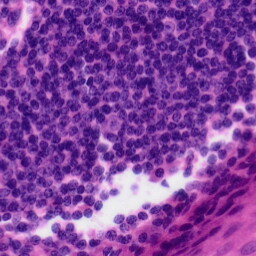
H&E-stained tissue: Tonsil